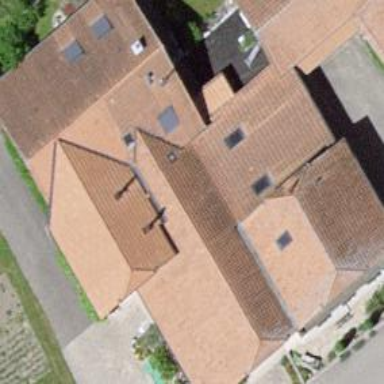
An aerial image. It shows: Simple house.